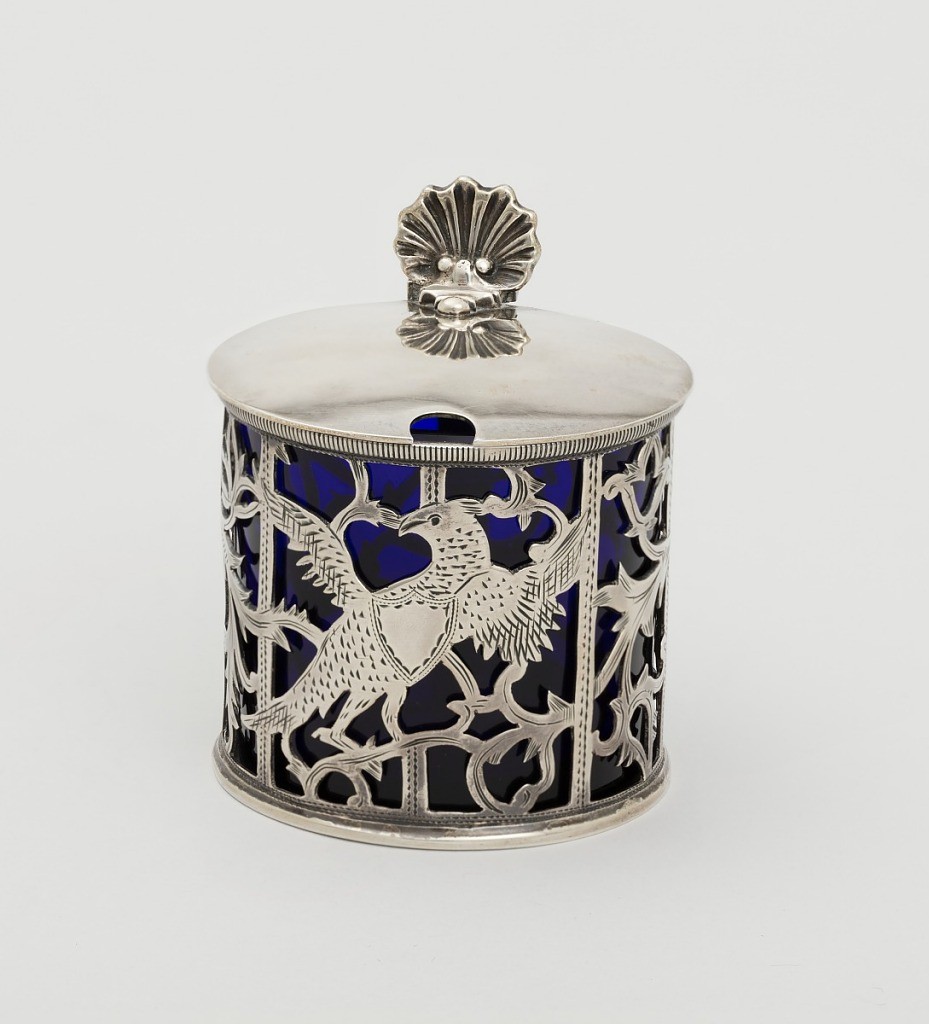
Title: Mustard Pot with Birds
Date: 1735
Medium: silver, glass
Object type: mustard pot
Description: Cylindrical cage (a) with animals and birds among leafy scrolls, in cut-out silver. Strap handle, flat on top. Hinged cover with shell thumbrest, and hole for spoon. Cylindrical, dark blue glass insert (b).